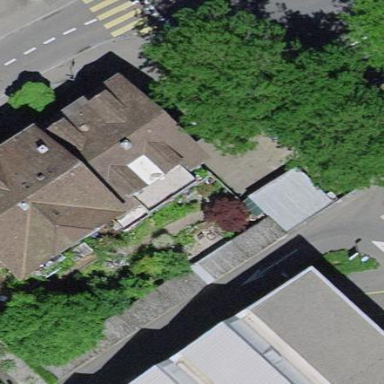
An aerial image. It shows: Semi-detached house.